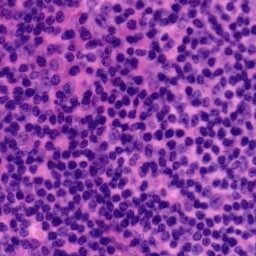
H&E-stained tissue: Tonsil